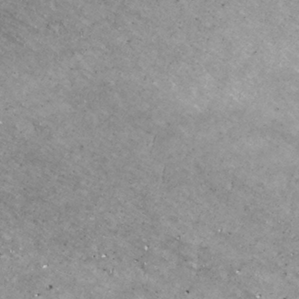
Label: non_frost